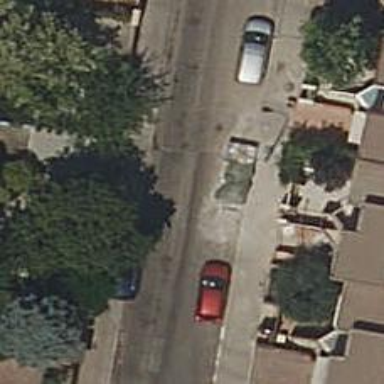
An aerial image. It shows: Asphalt road in residential area.